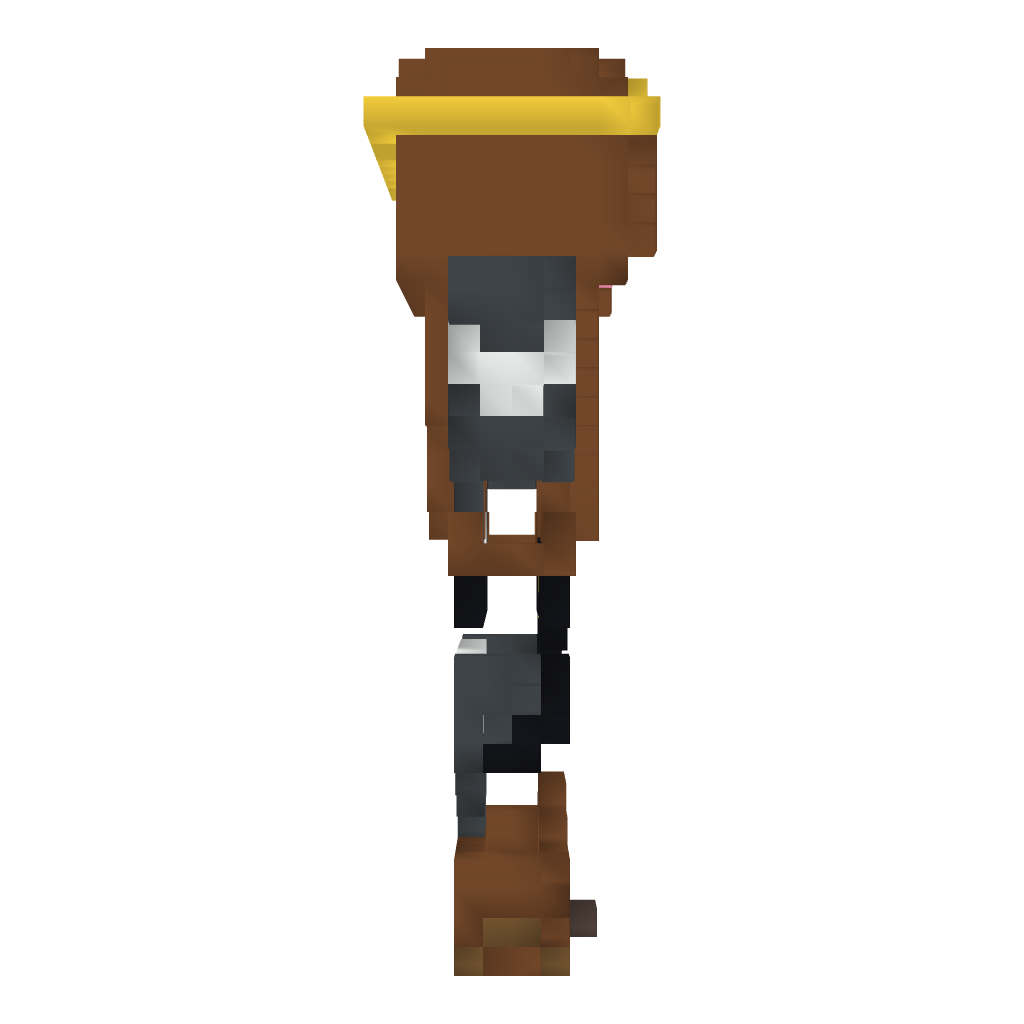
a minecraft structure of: Princess Statue